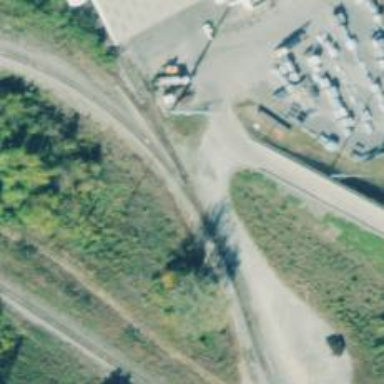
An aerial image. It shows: Railway spur service transporting lumber.